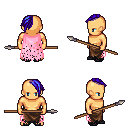
a pixel art fantasy rpg character, male body template, human, tanned skin, pink tattered cape, robe skirt, blue long mohawk hairstyle, ghillies, spear, four views (front, back, left, right), 2x2 character sprite sheet, small pixel art, hard edges, no anti-aliasing